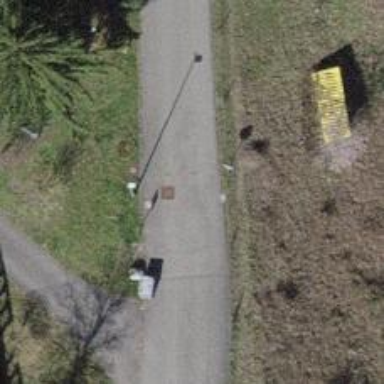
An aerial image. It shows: Bollard.